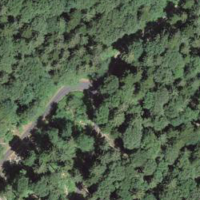
EUNIS habitat code: 43
Species observed at this site:
Tussilago farfara